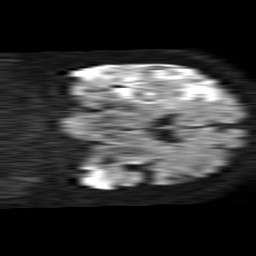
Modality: TRACE
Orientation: coronal
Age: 75
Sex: male
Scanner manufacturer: philips
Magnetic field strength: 1.5 T
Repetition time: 4.6 s
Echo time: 0.08528 s